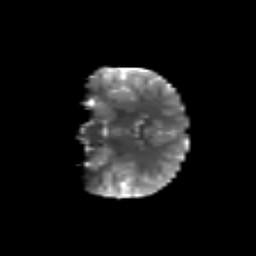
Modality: T2w
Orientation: coronal
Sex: female
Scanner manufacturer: siemens
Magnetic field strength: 3 T
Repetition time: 5 s
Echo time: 0.071 s